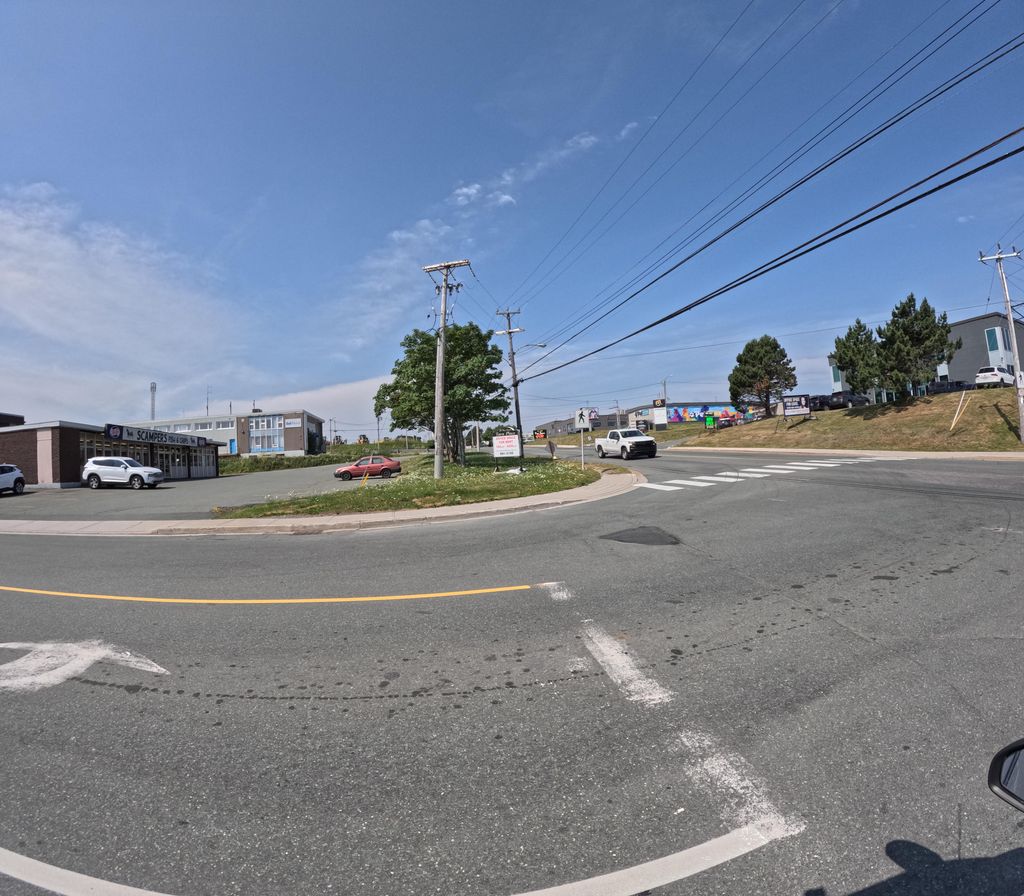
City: st_johns